Field crop: maize
Growth stage: 1
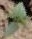
Species: datura